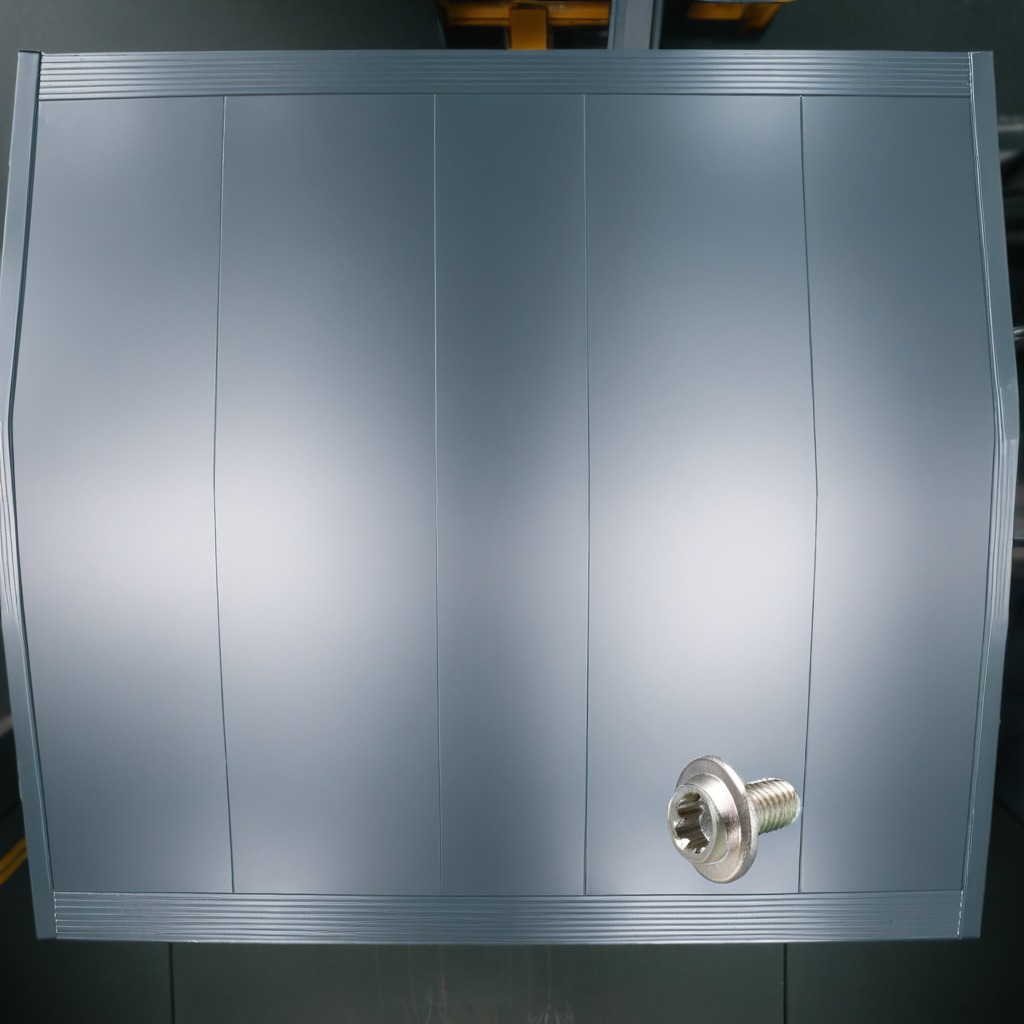
A metal screw lying on the toolbox surface in an airplane hangar workshop 8K.